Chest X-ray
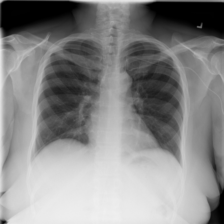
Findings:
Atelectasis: negative
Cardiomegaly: negative
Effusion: negative
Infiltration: negative
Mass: negative
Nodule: negative
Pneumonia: negative
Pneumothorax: negative
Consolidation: negative
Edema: negative
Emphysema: negative
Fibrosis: negative
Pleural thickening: negative
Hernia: negative